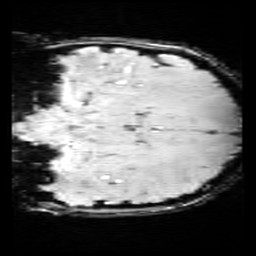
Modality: SWI
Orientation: coronal
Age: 13
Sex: female
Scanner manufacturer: siemens
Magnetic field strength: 3 T
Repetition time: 0.027 s
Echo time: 0.02 s